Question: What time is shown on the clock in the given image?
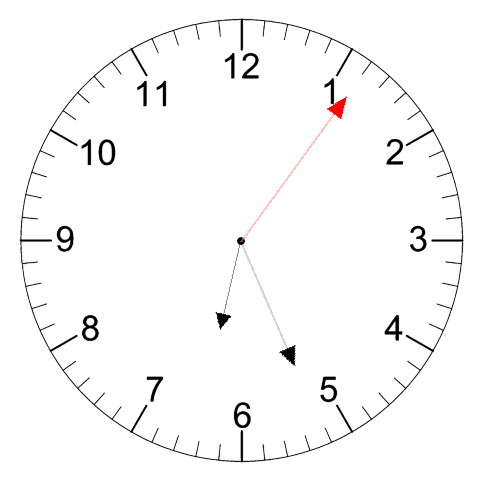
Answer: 06:26:06